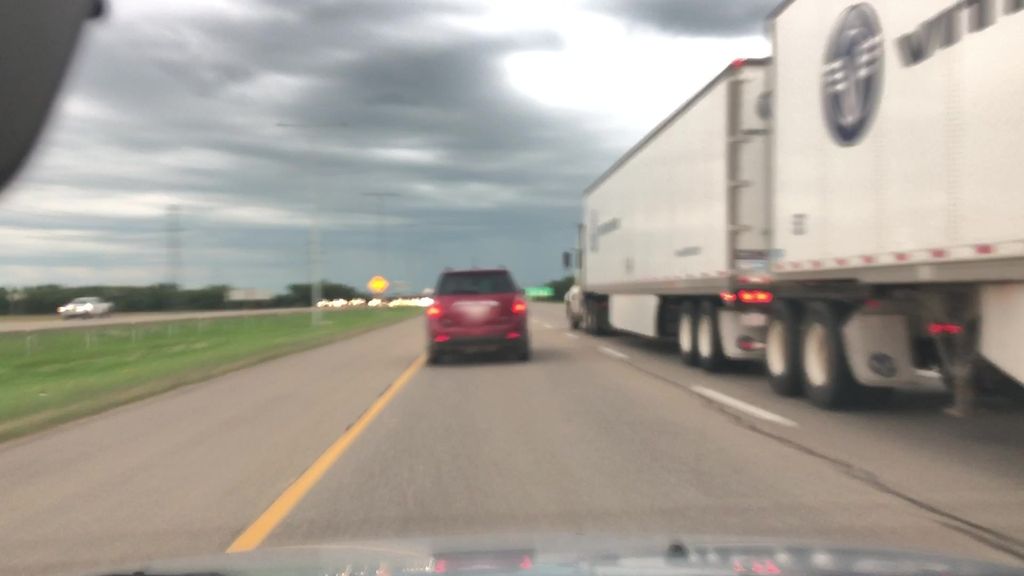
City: edmonton